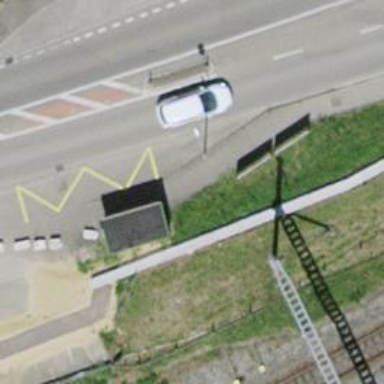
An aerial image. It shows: Bus stop with shelter. It is platform for public transport.